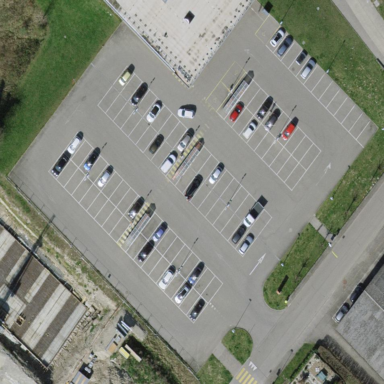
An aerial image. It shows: Parking area with asphalt surface.